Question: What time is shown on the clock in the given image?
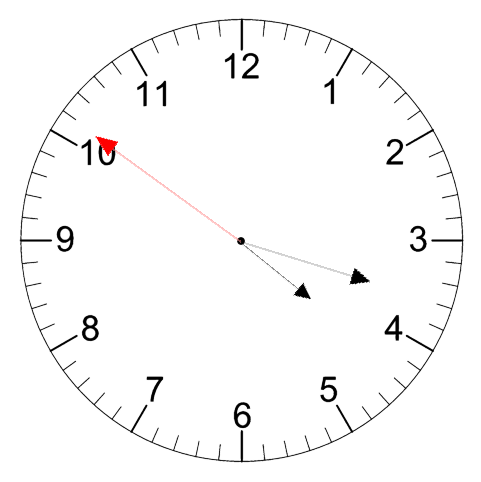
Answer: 04:17:51